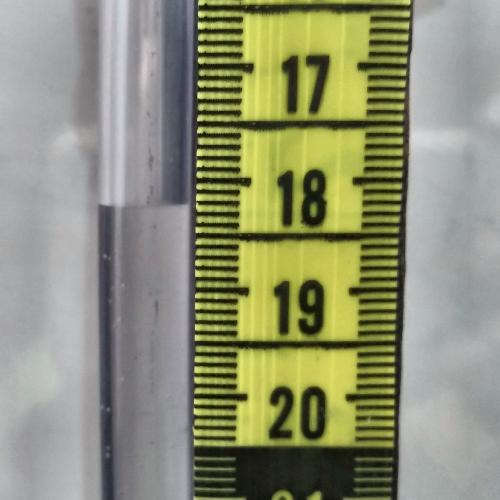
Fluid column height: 18.2 cm